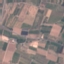
Land use / land cover class: PermanentCrop